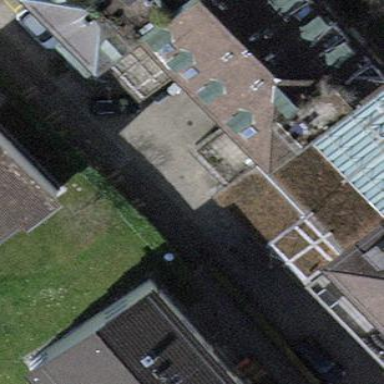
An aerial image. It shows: Garage.